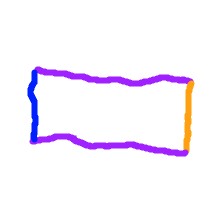
Shape: rectangle